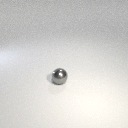
small gray metal sphere